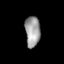
Tissue: lung
Cell type: Endothelial cells
Senescence score: 0.2226
Nuclear area (px): 459
Mean DAPI intensity: 155.222